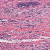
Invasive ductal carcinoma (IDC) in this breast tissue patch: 1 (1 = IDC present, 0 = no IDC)